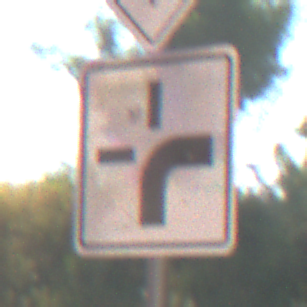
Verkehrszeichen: VerlaufVorfahrtsstrasse3
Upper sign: Vorfahrtsstrasse
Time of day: MorningAfternoon
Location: Outdoor (Nature)
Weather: Clear
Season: Summer
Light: Natural